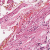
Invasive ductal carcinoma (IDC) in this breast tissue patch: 0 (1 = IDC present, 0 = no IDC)